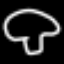
Label: mushroom